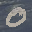
Label: 0